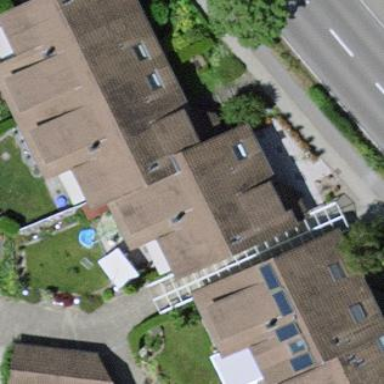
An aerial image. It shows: Residential building.